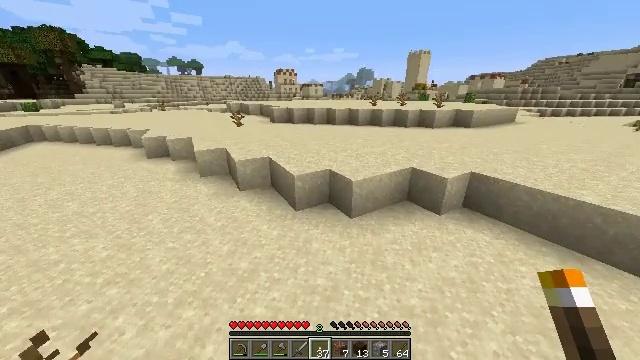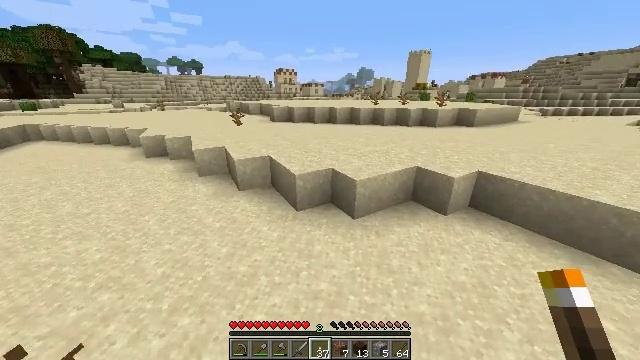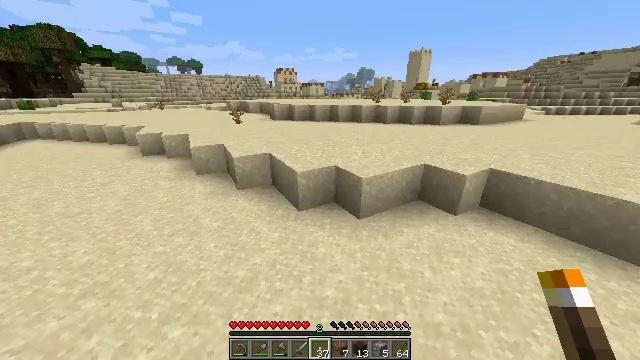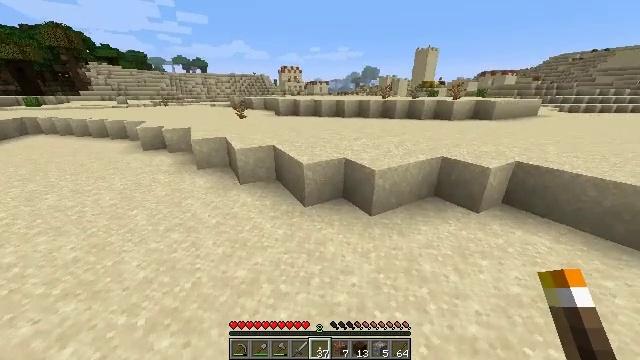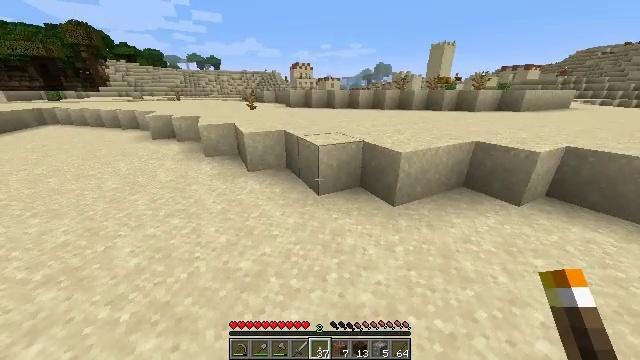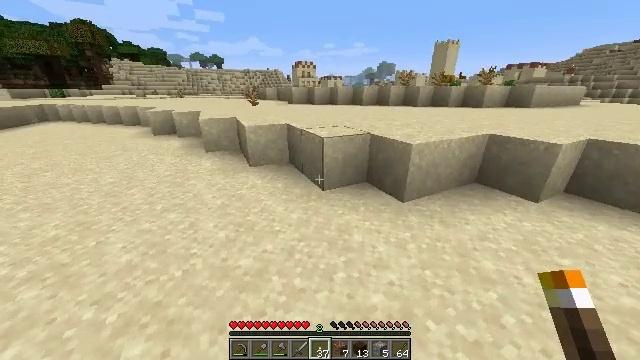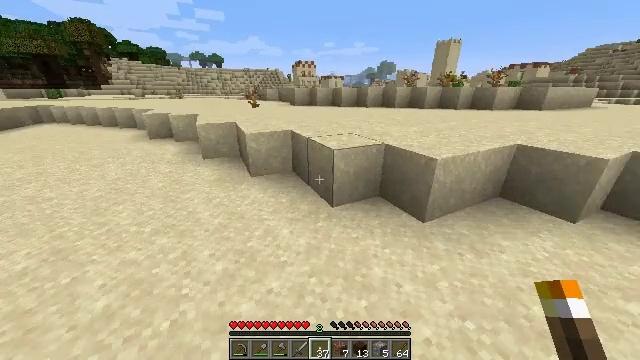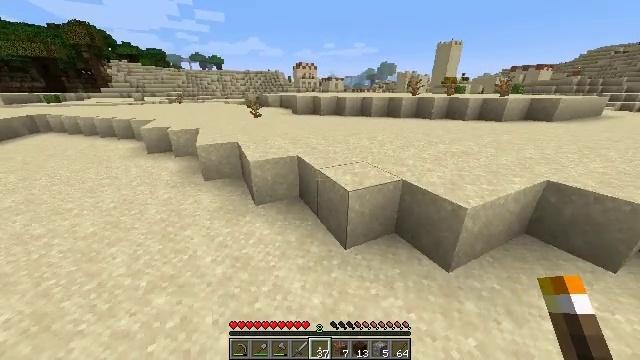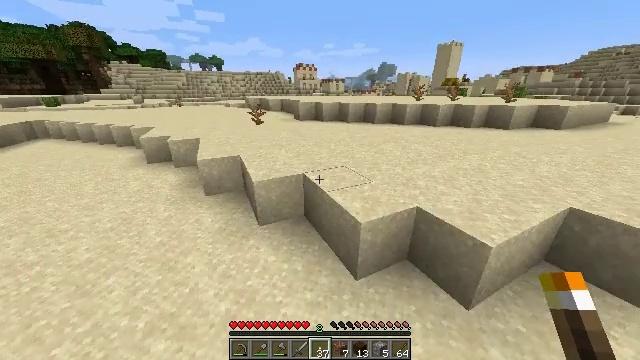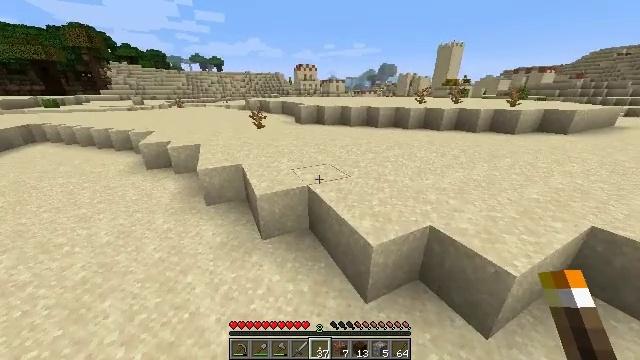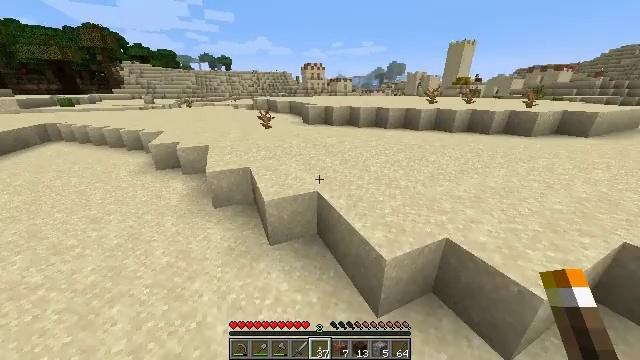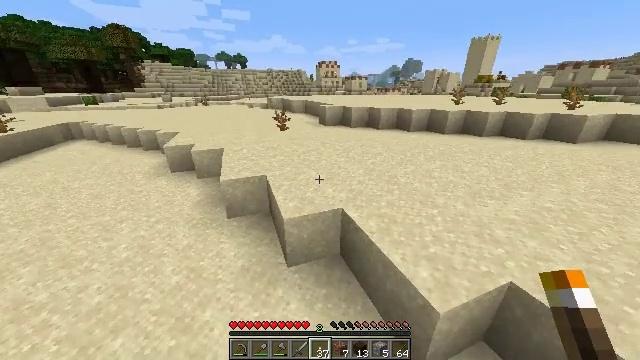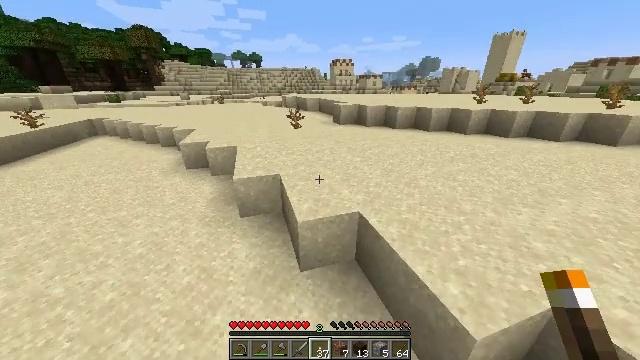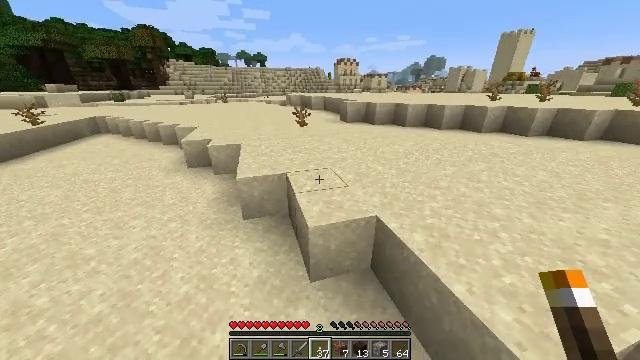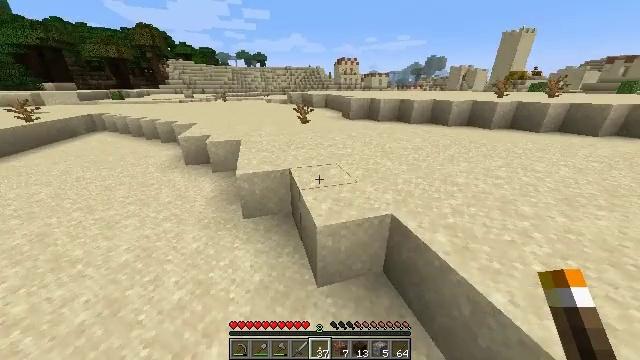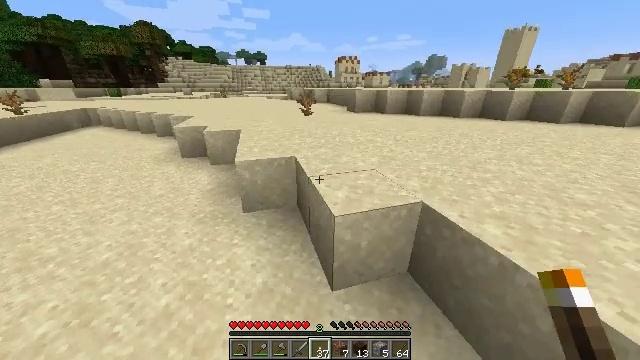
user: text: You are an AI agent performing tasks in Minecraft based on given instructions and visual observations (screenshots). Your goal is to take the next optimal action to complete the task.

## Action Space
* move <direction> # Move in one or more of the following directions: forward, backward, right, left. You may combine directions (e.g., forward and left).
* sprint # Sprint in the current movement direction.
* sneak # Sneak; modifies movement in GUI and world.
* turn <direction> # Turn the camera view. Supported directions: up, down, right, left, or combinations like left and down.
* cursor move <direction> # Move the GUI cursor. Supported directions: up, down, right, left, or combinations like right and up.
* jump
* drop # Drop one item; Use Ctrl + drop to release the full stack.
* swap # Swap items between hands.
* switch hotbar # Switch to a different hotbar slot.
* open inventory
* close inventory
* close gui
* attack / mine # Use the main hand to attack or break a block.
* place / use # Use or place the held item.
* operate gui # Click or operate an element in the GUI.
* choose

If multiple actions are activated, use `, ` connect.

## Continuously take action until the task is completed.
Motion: motion action
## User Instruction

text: Mine a hay block from the field.
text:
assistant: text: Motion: move forward, sprint, jump
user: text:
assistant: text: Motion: move forward, sprint, jump
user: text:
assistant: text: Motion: move forward and move left, sprint, turn left, jump
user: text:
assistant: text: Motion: move forward and move left, sprint, turn left, jump
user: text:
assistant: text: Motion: move forward and move left, sprint, jump
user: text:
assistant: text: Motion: move forward and move left, sprint, jump
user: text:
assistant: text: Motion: move forward and move left, sprint, jump
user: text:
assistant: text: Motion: move forward and move left, sprint, jump
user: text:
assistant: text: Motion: move forward and move left, sprint, jump
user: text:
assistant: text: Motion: move forward and move left, sprint, turn left, jump
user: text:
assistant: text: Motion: move forward and move left, sprint, turn left, jump
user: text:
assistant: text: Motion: move forward and move left, sprint, turn left, jump
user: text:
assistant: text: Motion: move forward and move left, sprint, jump
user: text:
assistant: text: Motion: move forward and move left, sprint, jump
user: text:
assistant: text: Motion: move forward and move left, sprint, jump
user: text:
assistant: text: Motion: move forward and move left, sprint, jump
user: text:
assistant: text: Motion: move forward and move left, sprint, turn right, jump
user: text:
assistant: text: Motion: move forward and move left, sprint, turn right, jump
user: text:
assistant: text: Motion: move forward, sprint, turn right, jump
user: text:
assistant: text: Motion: move forward, sprint, turn right, jump
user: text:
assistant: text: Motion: move forward, sprint, jump
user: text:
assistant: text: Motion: move forward, sprint, jump
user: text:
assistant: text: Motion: move forward, sprint, jump
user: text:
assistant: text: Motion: move forward, sprint, jump
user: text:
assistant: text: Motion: move forward, sprint, jump
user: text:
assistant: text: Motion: move forward, sprint, jump
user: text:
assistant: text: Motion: move forward, sprint, jump
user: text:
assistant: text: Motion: move forward, sprint, jump
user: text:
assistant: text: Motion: move forward, sprint, jump
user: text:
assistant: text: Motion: move forward, sprint, jump